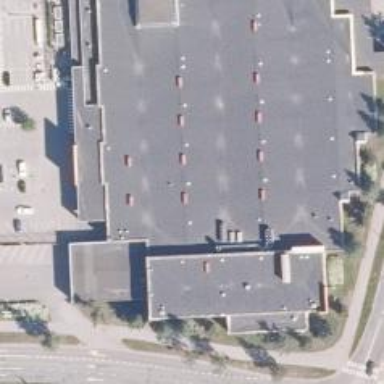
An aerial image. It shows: Supermarket.